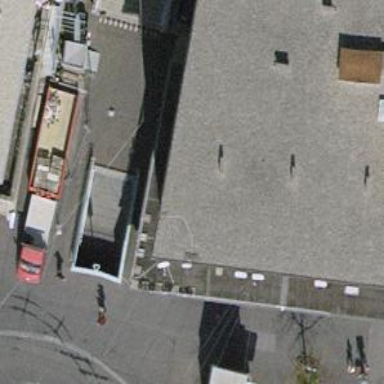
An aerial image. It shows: Restaurant.